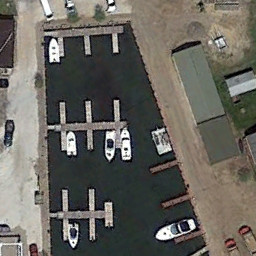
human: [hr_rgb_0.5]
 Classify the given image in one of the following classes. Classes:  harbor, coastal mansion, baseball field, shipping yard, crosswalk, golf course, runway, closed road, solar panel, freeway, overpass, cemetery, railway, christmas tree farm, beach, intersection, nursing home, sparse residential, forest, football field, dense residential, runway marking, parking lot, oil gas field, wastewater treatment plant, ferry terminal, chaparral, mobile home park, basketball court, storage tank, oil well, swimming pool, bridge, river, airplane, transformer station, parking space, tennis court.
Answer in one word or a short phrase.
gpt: ferry terminal